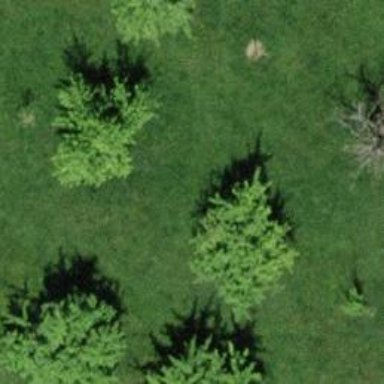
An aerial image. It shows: Broadleaved tree with lush foliage.